Field crop: tomato
Growth stage: 1
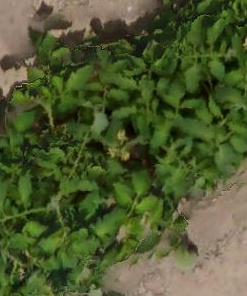
Species: tomato